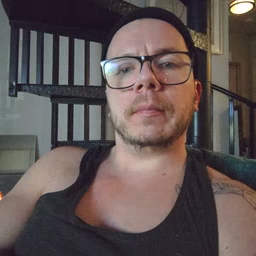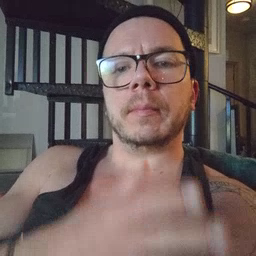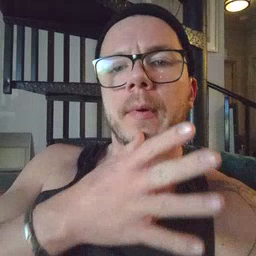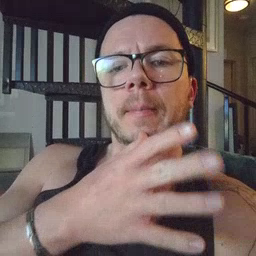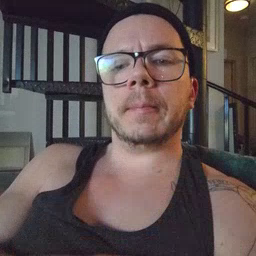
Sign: mom